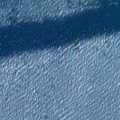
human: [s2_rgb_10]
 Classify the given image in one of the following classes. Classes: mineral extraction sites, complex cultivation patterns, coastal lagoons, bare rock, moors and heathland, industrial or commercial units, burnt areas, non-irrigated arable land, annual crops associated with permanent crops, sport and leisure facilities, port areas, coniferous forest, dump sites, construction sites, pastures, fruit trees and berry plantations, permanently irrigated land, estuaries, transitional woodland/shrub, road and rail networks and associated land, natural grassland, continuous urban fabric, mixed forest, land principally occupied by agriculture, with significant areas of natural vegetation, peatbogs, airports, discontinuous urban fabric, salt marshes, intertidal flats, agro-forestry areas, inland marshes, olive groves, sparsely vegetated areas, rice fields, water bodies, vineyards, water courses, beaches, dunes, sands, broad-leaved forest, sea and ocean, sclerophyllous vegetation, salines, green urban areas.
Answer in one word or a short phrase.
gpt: sea and ocean